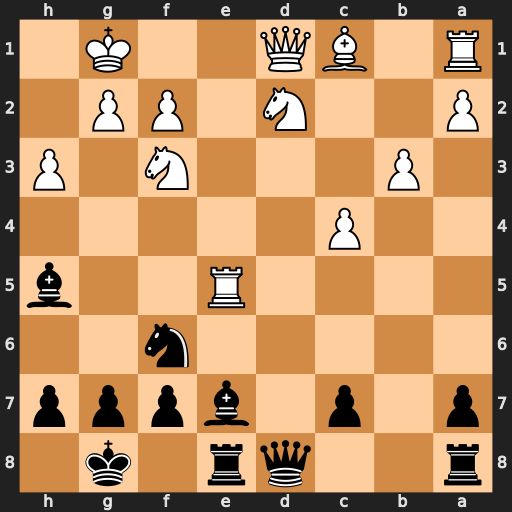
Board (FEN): r2qr1k1/p1p1bppp/5n2/4R2b/2P5/1P3N1P/P2N1PP1/R1BQ2K1
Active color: b
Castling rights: -
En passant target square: -
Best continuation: Bxf3 Qxf3 Qd4